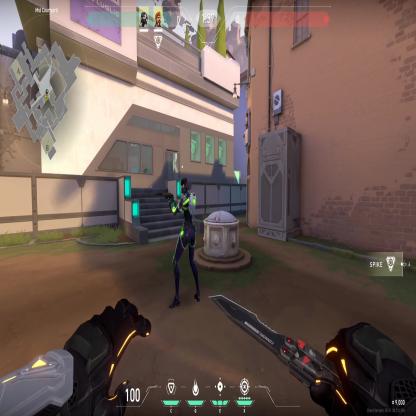
Label: teammate